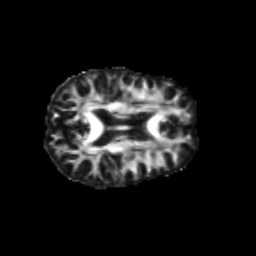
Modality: FA
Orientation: axial
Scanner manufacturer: siemens
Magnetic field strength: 3 T
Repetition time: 9.2 s
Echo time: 0.084 s